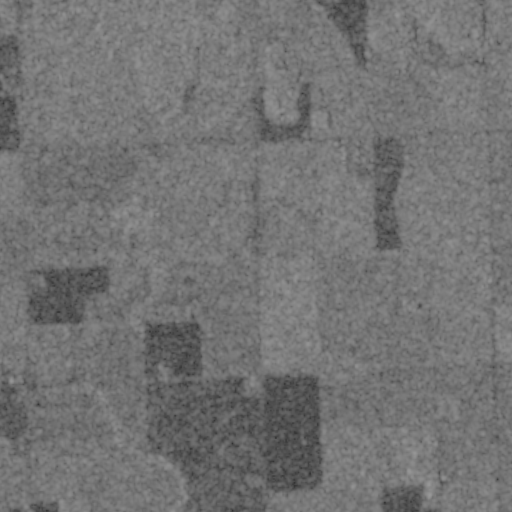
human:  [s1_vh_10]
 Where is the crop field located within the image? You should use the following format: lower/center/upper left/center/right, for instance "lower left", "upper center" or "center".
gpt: The crop field is located in the upper right of the image.
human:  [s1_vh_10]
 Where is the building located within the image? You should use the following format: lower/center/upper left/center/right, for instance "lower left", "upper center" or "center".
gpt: The building is located in the upper right of the image.
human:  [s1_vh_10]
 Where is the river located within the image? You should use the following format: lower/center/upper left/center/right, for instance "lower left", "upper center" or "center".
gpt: The river is located in the lower left of the image.
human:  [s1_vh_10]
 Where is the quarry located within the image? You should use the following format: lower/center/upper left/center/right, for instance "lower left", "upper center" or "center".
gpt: There is no quarry in the image.

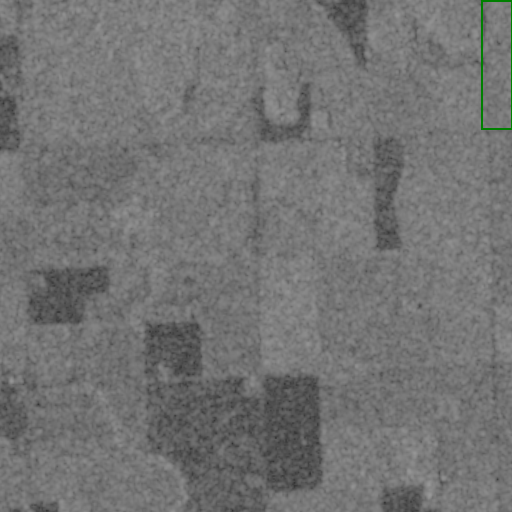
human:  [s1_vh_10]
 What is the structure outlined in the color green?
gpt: The structure outlined in green is a crop field.
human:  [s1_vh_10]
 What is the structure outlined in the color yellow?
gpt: There is no yellow outline.